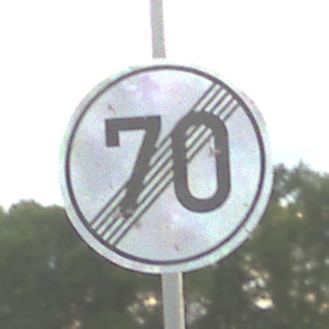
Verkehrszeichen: EndeGeschwindigkeit70
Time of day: SunriseSunset
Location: Outdoor (RoadRail)
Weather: PartlyCloudy
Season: NotSpecified
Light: Natural